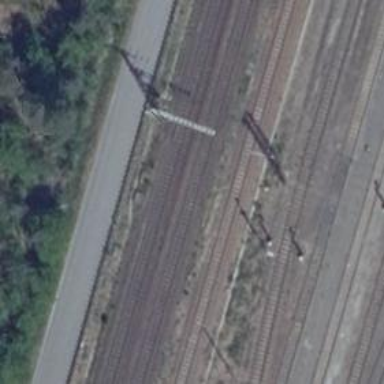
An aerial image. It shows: Rail siding with electrified contact lines.